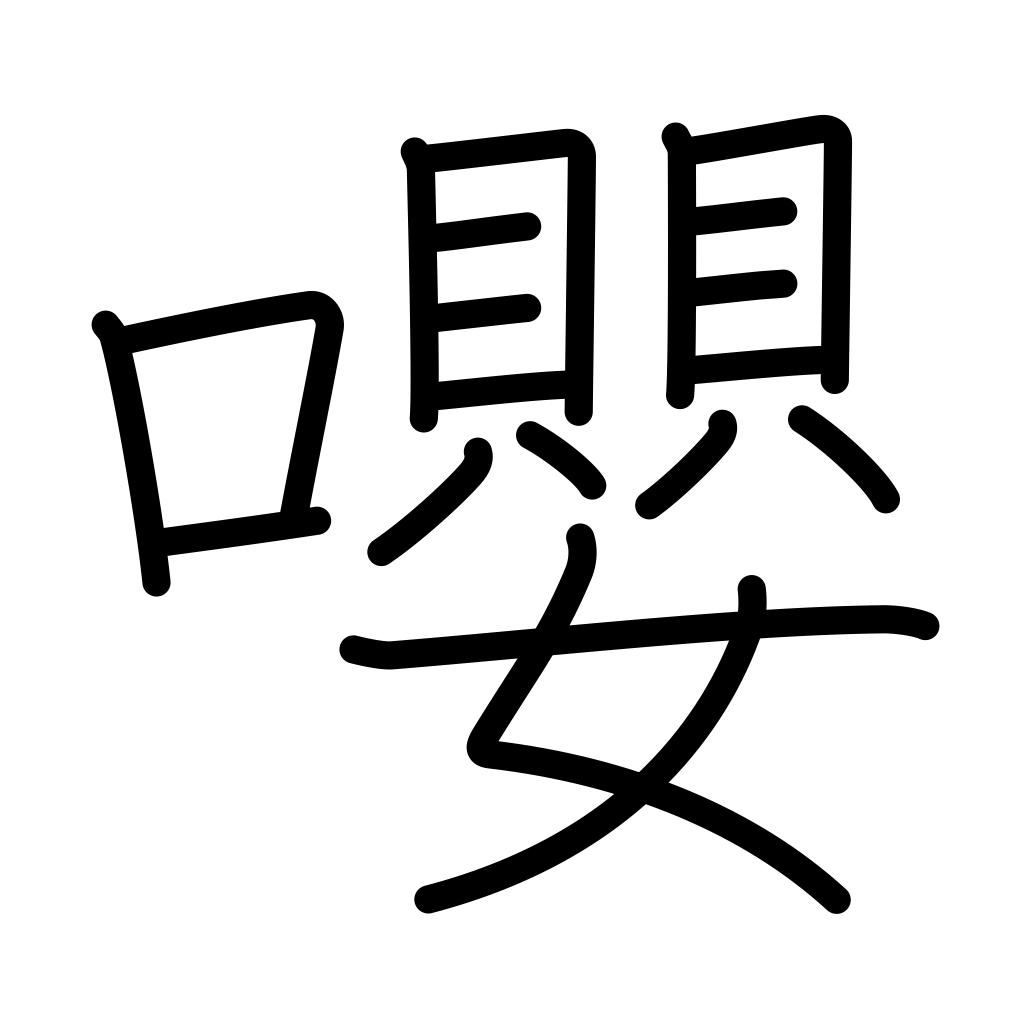
Meaning: chirping, birds singing together